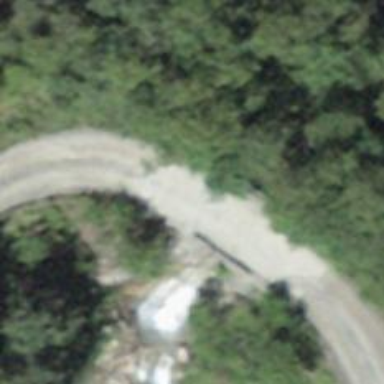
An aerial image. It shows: Track road on bridge with fine gravel surface of grade3.